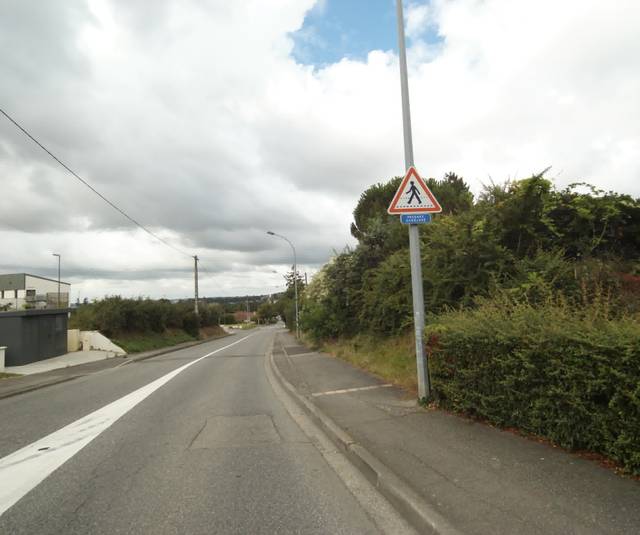
Region: France
Coordinates: 43.598, 1.51